Question: I'm new at iOS programming and I'm try to add a tab controller to a certain UIViewController. I embedded the View Controller with a tab controller using the relationship View Controller. Then I added a second view controller and added the relationship view controller to link it to the tab controller to create the second tab. However when I go to the app, the tabs are not visible. It's weird cause I feel like what I did makes sense.

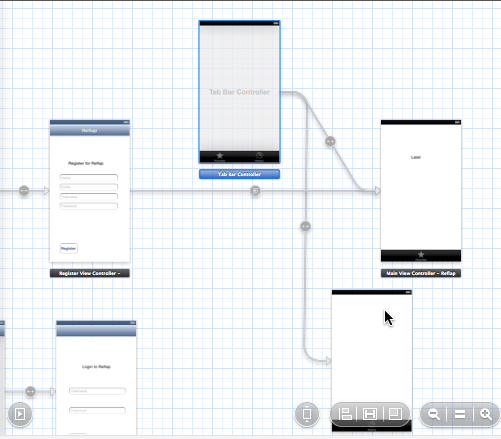
Answer: Just a little mistake: your 'RegisterViewController' should have a segue to the 'TabBarController', instead of directly to the 'MainViewController'.